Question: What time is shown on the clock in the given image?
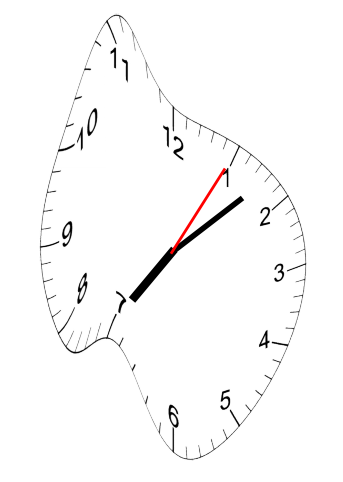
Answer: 07:08:05